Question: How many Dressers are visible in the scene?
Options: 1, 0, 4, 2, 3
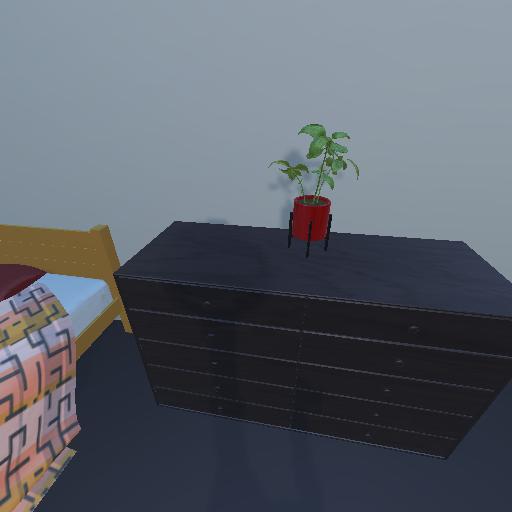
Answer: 1